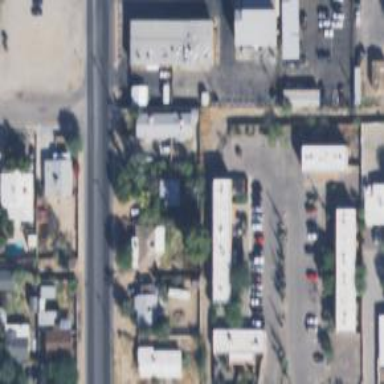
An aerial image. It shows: Alleyway designated as service road.